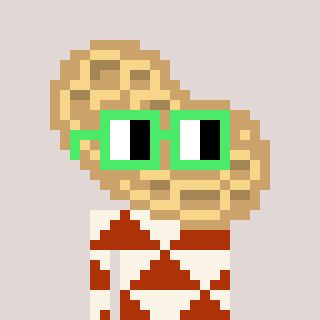
a pixel art character with square light green glasses, a peanut-shaped head and a hotbrown-colored body on a warm background